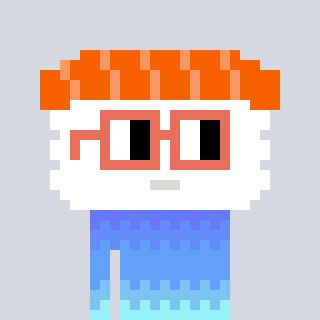
a pixel art character with square orange glasses, a nigiri-shaped head and a computerblue-colored body on a cool background